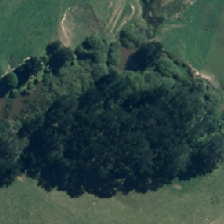
Land cover: indigenous_forest